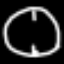
Label: clock